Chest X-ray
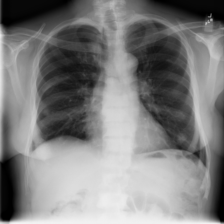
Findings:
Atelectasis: negative
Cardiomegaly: negative
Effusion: positive
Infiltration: negative
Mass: negative
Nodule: negative
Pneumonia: negative
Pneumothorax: negative
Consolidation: positive
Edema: negative
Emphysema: negative
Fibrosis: negative
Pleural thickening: negative
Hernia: negative